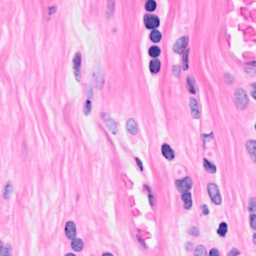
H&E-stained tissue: Breast